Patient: sex M, age 30
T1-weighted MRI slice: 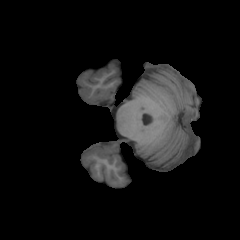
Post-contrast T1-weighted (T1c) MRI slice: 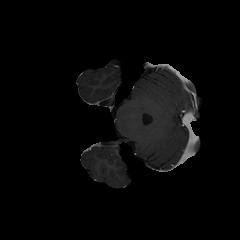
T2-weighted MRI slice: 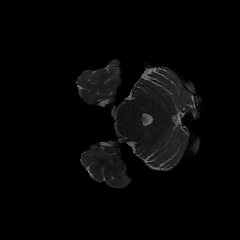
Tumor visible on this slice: no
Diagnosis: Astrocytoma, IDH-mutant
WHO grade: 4